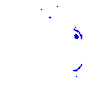
Particle: pion